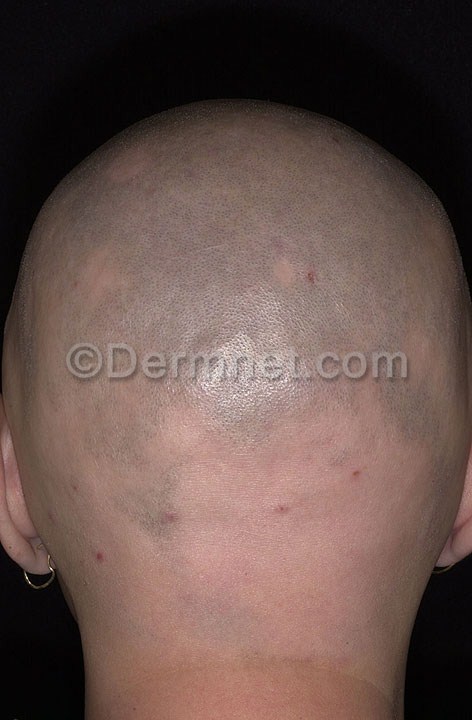
Disease: Hair Loss Photos Alopecia and other Hair Diseases